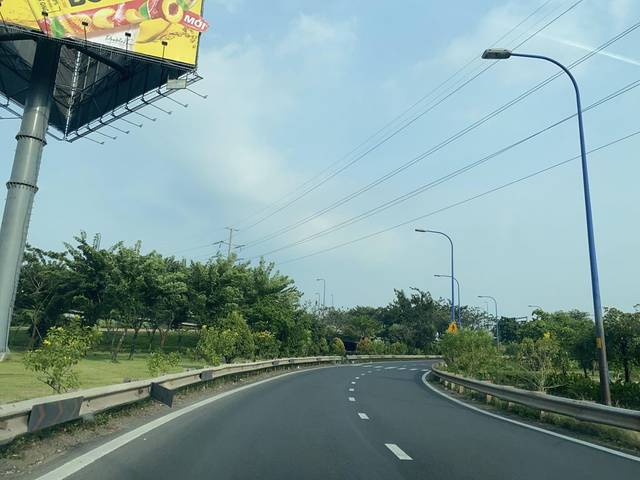
Region: Vietnam
Coordinates: 10.804, 106.752